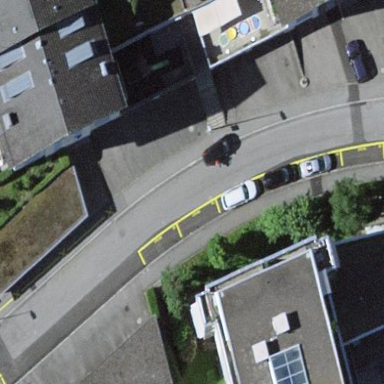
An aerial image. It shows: Parking lane for vehicles.